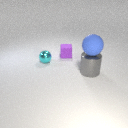
large blue rubber sphere above large gray metal cylinder